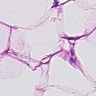
Metastatic tissue present: no